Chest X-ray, PA view. Patient: 59 years old, sex F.
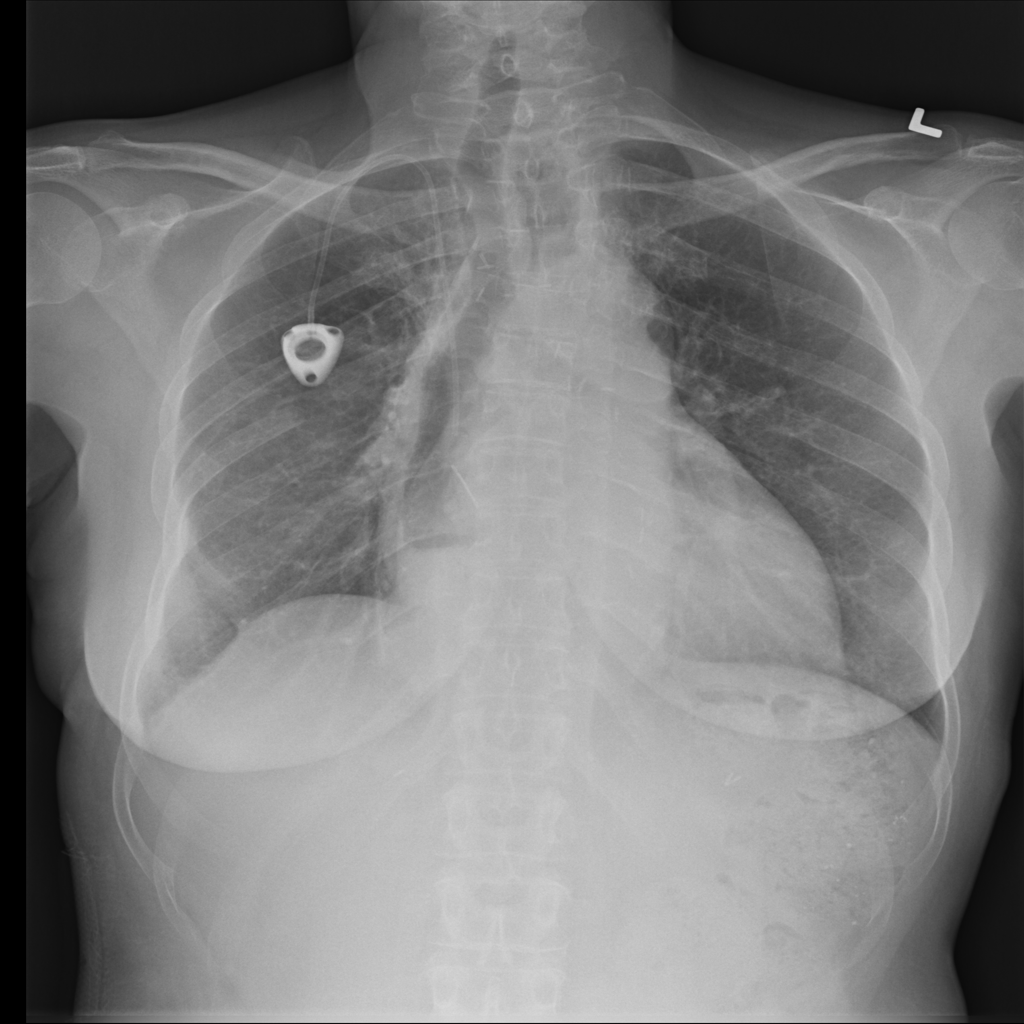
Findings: No Finding